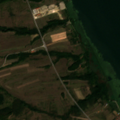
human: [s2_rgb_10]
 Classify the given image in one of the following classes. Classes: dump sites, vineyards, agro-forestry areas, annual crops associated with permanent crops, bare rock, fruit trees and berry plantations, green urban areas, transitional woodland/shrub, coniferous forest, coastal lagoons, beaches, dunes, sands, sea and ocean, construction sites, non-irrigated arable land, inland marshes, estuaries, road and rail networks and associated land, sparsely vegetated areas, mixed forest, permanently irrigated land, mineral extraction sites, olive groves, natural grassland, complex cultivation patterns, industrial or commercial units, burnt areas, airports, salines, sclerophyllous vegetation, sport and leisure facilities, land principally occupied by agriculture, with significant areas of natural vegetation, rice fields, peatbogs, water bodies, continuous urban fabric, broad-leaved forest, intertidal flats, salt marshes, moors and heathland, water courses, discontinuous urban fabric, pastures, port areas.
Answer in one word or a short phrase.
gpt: complex cultivation patterns, land principally occupied by agriculture, with significant areas of natural vegetation, water courses